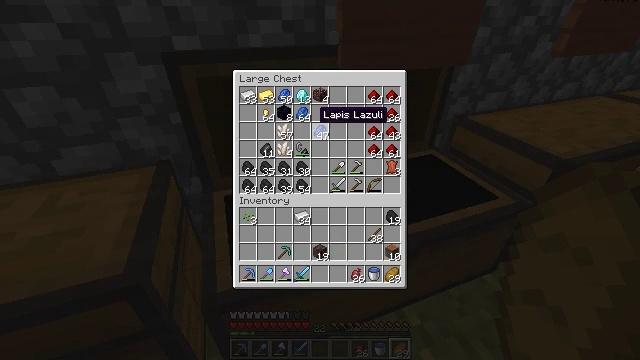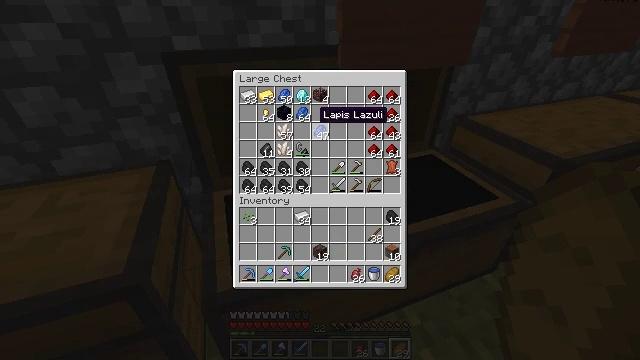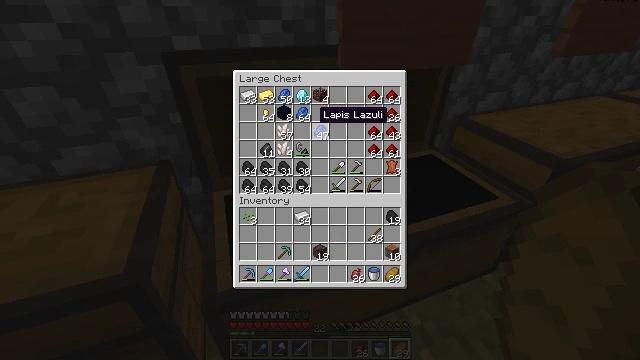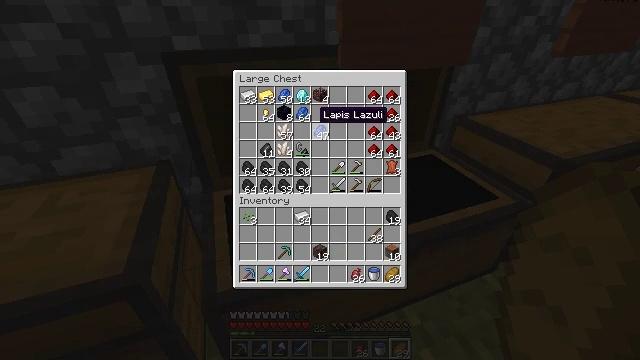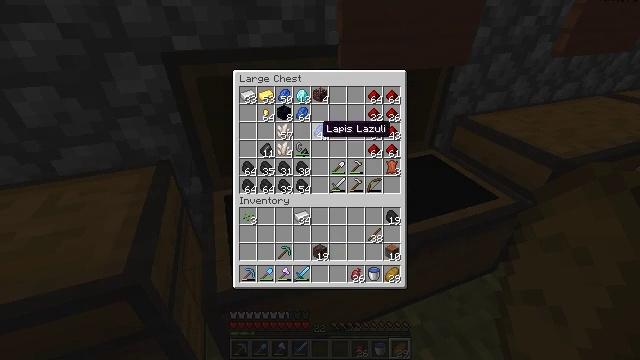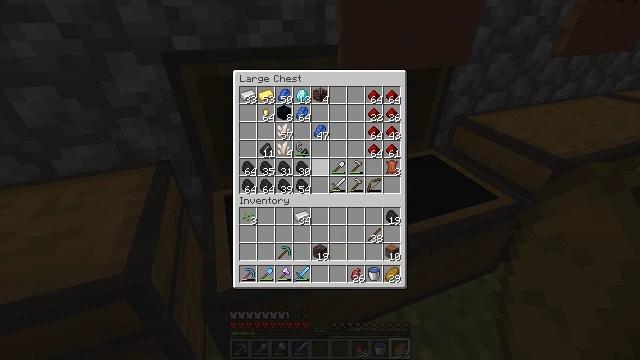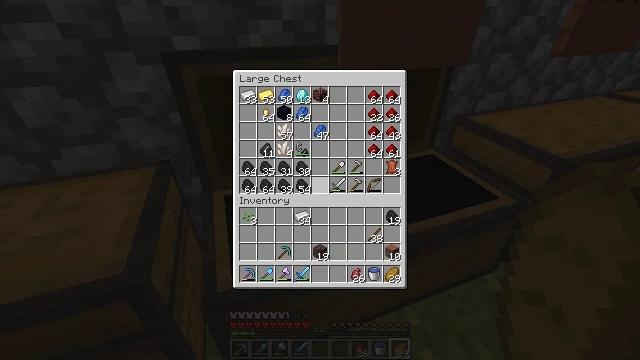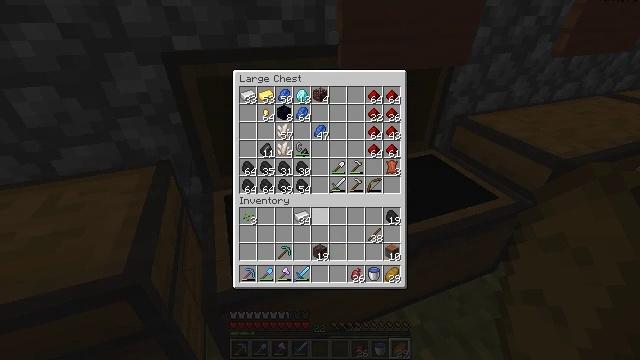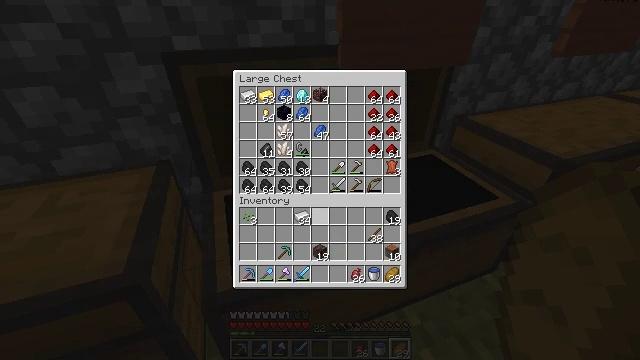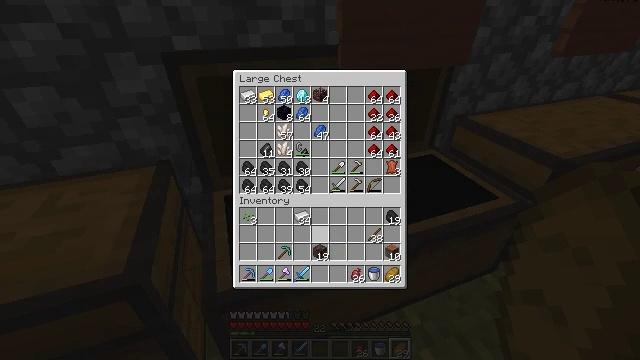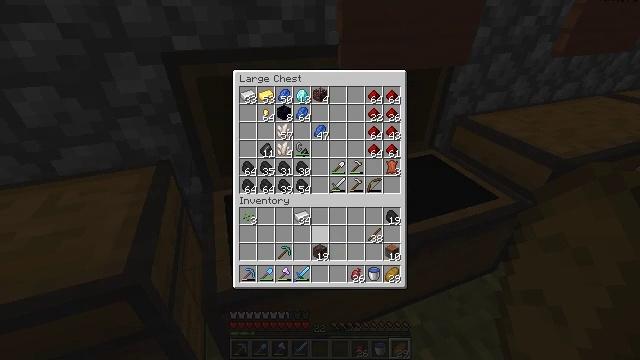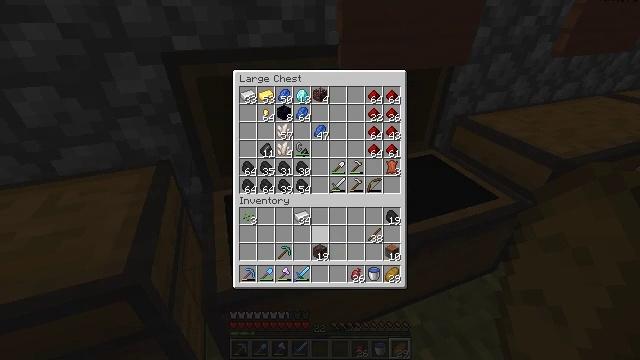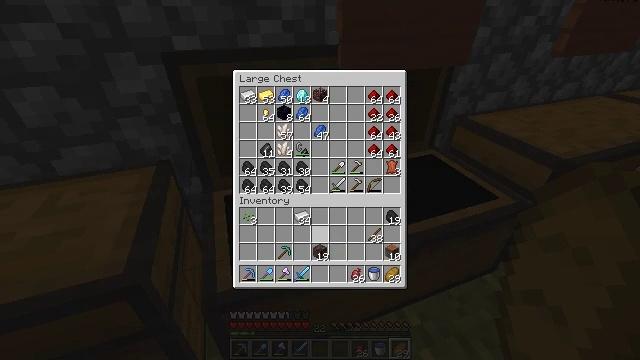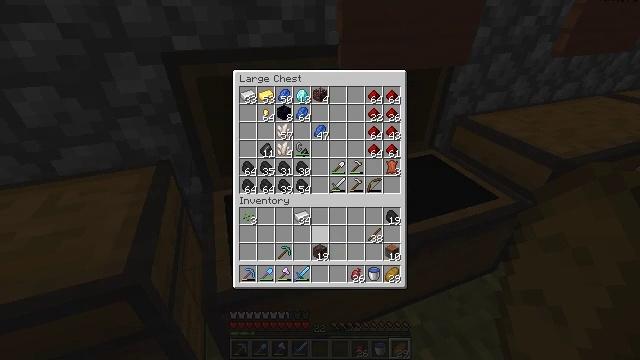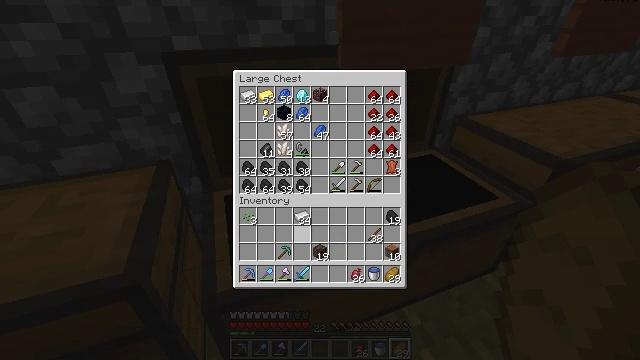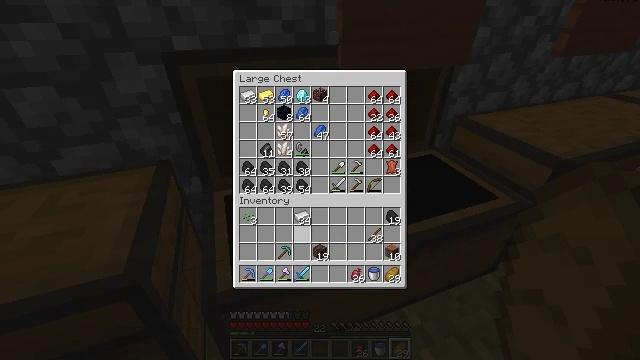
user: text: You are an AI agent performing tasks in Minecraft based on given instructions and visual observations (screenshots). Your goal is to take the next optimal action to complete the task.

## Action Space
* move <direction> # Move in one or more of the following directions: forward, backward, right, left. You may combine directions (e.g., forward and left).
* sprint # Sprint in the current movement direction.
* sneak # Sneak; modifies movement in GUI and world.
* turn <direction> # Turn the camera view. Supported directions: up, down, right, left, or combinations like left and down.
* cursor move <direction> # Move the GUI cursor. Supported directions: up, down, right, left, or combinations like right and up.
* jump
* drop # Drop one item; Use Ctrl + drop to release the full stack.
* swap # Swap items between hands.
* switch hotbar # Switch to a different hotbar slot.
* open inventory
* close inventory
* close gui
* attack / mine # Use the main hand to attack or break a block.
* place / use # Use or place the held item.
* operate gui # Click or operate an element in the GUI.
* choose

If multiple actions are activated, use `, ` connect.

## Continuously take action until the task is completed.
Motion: motion action
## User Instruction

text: Harvest beetroots from the farm.
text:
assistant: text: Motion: no_op
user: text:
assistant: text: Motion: no_op
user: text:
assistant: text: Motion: no_op
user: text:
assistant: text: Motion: cursor move down
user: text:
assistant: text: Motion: cursor move right and down
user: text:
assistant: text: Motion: cursor move down
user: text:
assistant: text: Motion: cursor move down
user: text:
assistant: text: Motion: cursor move down
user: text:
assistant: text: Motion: cursor move down
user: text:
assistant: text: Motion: no_op
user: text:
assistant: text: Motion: no_op
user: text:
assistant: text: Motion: no_op
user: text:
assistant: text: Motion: no_op
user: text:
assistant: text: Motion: no_op
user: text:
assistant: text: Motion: no_op
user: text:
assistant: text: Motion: operate gui
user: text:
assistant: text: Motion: operate gui
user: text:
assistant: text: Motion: operate gui
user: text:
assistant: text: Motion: operate gui
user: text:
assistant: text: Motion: cursor move up
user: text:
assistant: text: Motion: cursor move left and up
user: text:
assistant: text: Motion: cursor move left and up
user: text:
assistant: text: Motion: cursor move up
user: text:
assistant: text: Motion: cursor move up
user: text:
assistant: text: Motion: no_op
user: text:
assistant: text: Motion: no_op
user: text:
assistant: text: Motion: no_op
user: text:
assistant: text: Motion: cursor move down
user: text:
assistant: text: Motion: cursor move down
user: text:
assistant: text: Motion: cursor move right and down